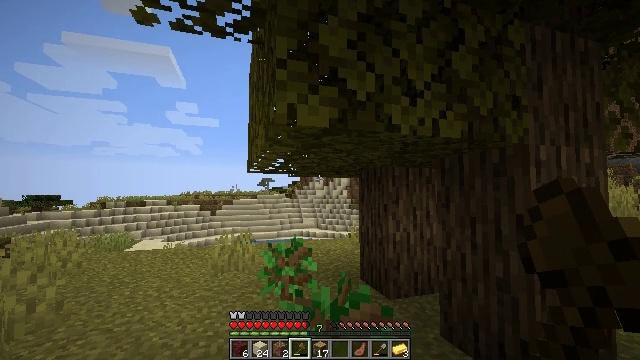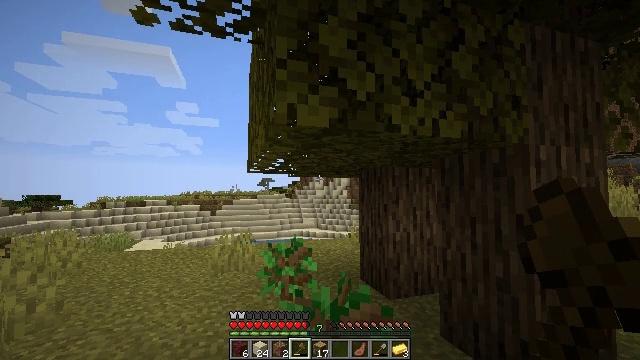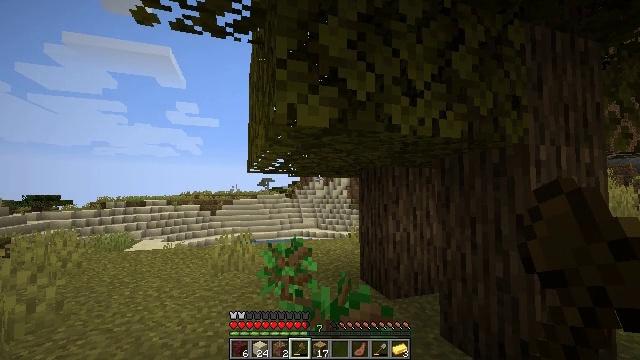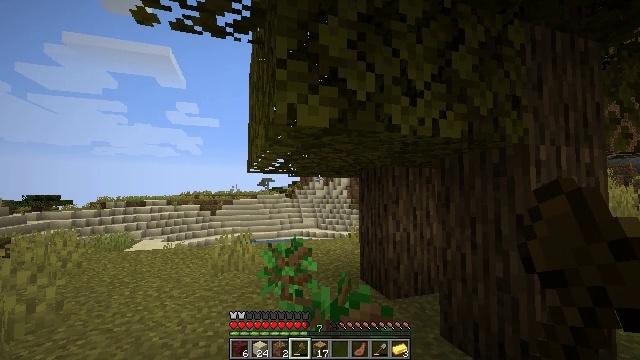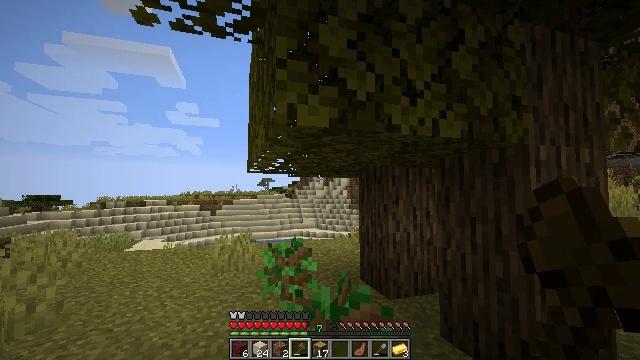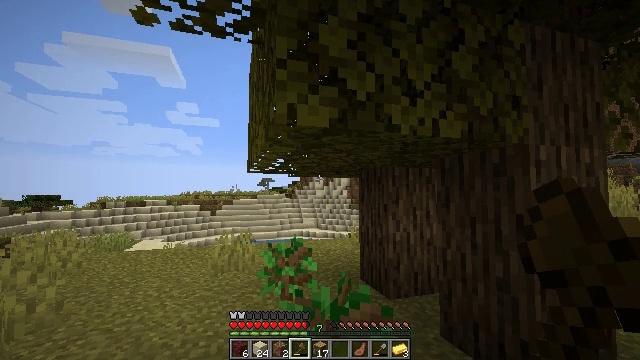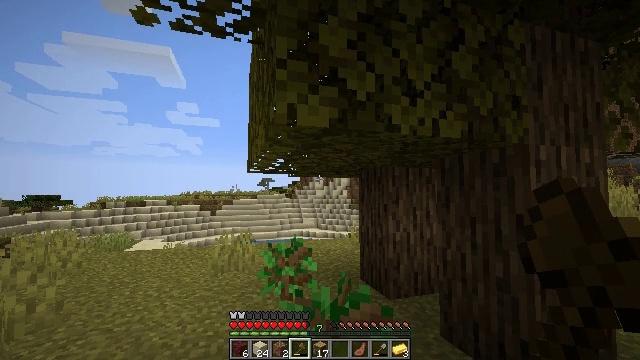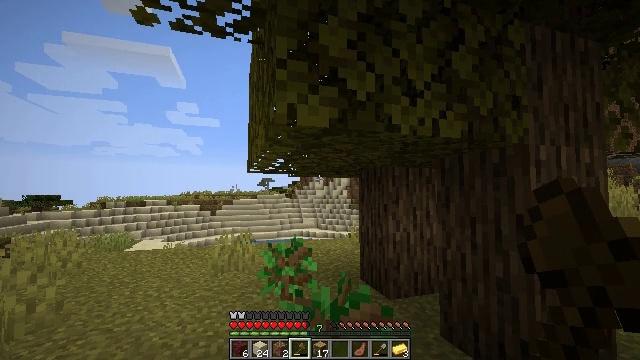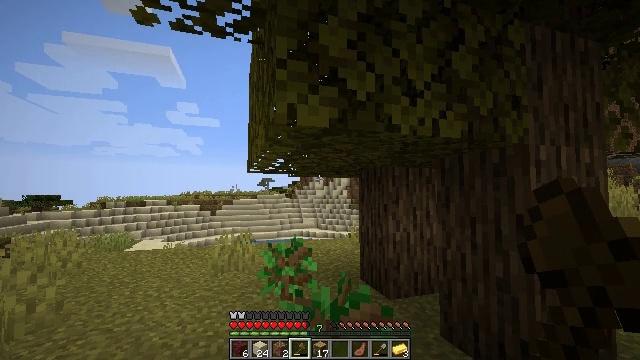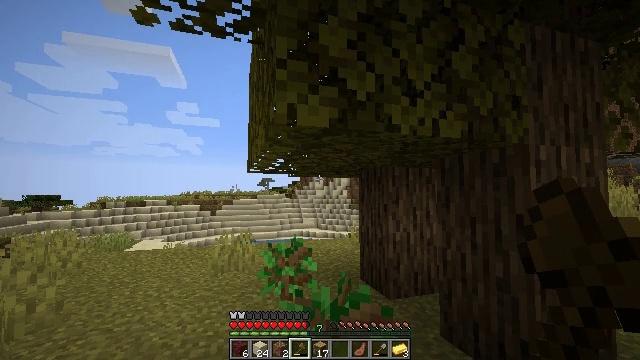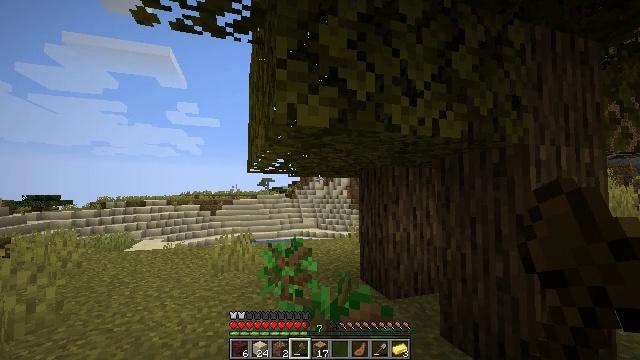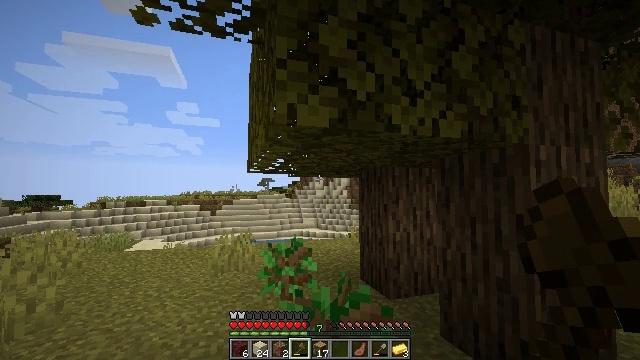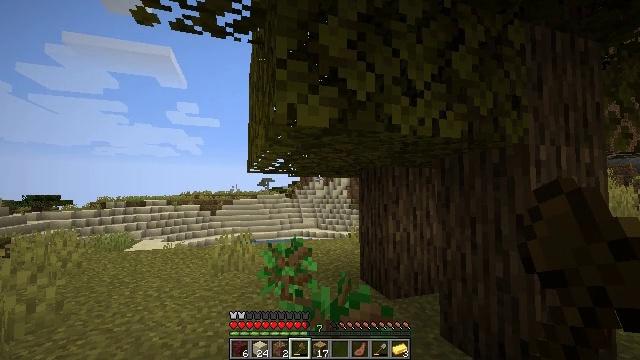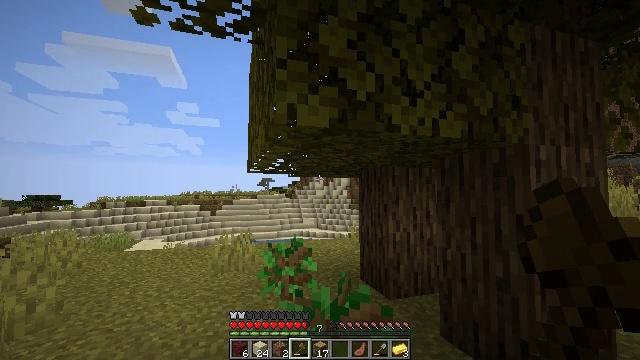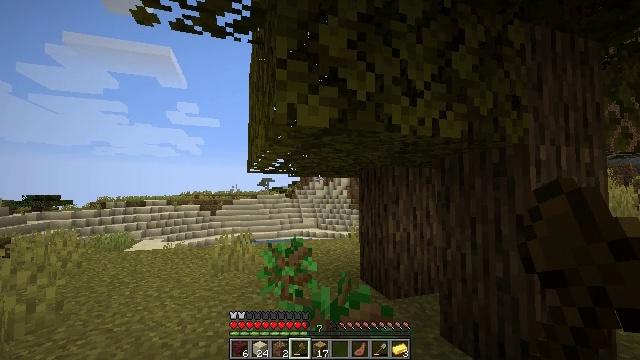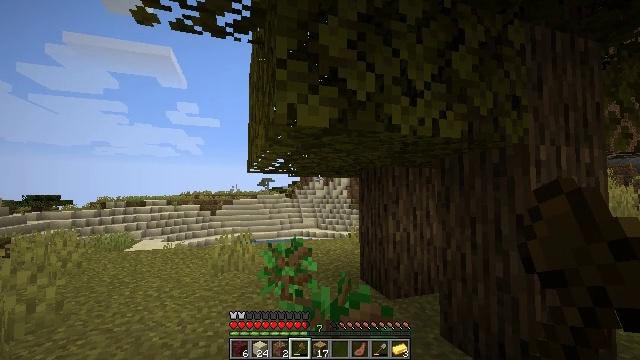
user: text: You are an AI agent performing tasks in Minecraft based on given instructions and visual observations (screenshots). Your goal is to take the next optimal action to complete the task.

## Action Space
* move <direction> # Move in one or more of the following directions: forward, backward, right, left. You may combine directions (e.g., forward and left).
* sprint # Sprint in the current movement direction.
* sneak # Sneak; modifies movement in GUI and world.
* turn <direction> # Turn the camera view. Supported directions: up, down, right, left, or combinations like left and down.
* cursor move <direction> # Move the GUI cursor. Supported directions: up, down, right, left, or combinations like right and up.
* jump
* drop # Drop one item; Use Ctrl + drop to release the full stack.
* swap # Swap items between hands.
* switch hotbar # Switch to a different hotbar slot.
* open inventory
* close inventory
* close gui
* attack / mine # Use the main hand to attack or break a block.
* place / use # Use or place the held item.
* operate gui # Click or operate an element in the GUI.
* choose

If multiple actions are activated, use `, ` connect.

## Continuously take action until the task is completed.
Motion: motion action
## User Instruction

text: Break the tree to get oak logs.
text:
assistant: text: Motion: no_op
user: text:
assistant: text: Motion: no_op
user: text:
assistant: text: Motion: no_op
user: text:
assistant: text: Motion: no_op
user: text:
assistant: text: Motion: no_op
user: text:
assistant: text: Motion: no_op
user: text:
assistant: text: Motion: no_op
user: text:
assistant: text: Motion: no_op
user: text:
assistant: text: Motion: no_op
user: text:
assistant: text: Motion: no_op
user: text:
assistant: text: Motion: no_op
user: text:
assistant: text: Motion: no_op
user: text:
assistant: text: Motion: no_op
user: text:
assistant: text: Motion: no_op
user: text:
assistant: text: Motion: no_op
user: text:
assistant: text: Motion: no_op
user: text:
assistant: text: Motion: no_op
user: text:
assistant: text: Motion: no_op
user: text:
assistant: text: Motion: no_op
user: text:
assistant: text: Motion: no_op
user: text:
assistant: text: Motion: no_op
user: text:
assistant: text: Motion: no_op
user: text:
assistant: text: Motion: no_op
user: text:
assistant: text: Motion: no_op
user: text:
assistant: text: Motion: no_op
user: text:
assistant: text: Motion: no_op
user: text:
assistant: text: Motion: no_op
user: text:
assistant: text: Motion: no_op
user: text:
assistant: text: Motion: no_op
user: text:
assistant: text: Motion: no_op